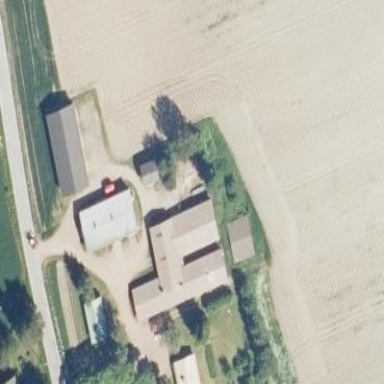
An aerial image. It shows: Farm building.